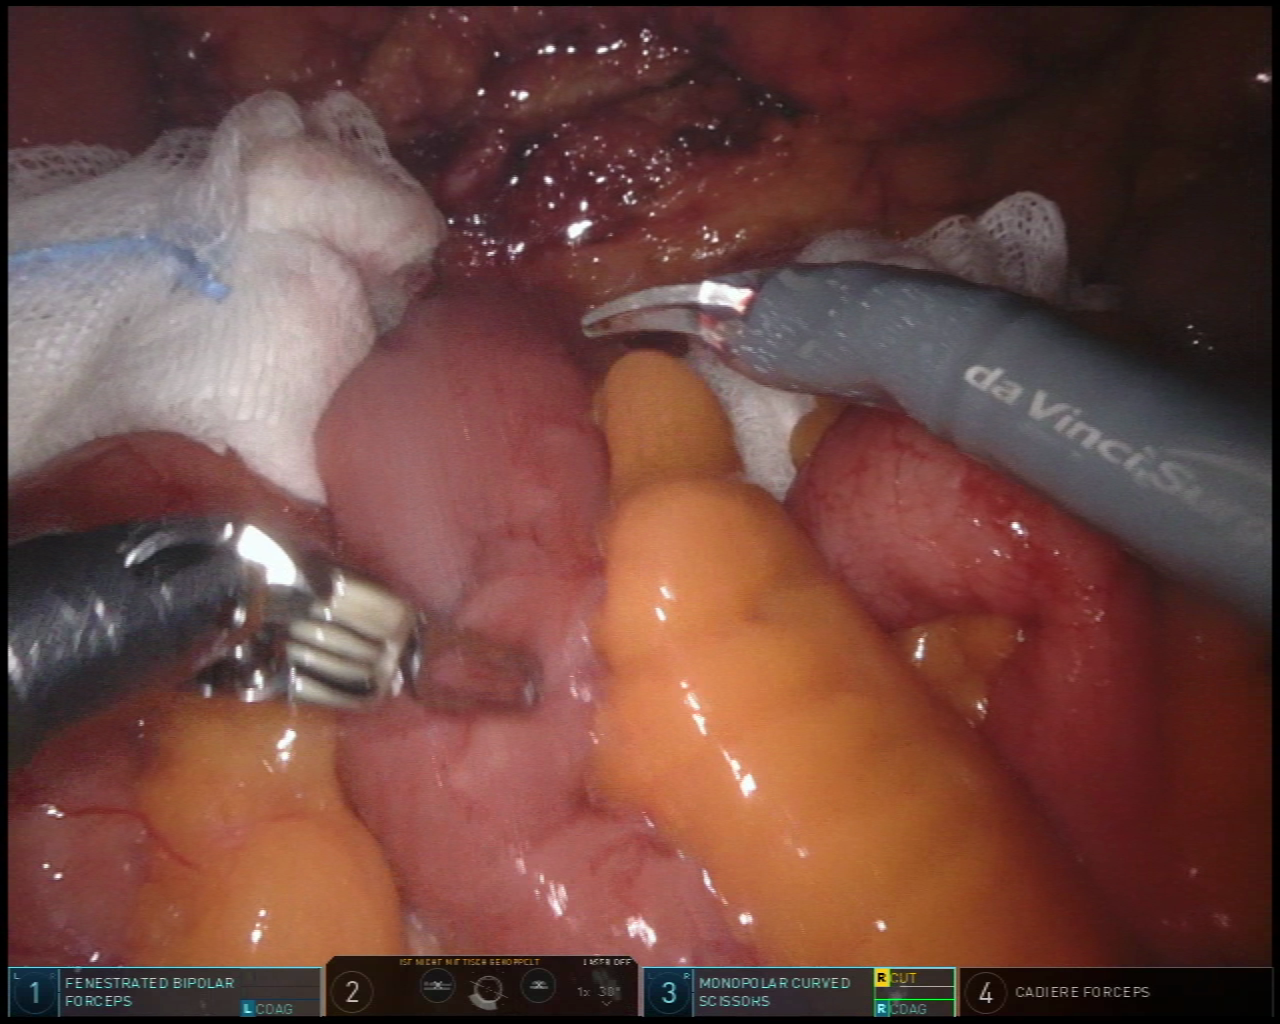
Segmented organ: inferior_mesenteric_artery
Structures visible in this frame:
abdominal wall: no
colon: no
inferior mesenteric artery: yes
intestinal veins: no
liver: no
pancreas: no
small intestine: yes
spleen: no
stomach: no
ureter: no
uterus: no
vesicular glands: no